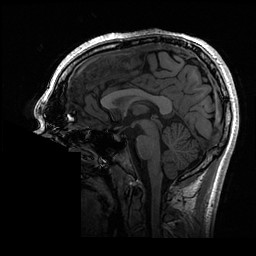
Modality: T1w
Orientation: axial